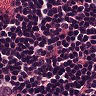
Metastatic tissue present: no